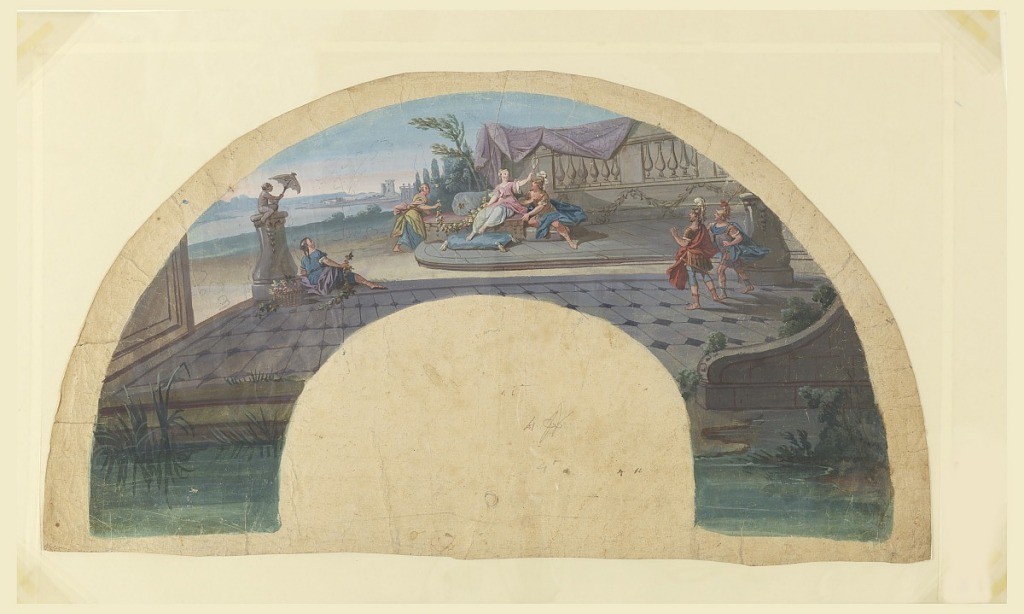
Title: Fan leaf
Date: late 18th century
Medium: Painted paper
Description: Unmounted painted paper leaf.  Obverse: a waterside scene of a woman with garlanded attendants and soldiers. Reverse: two men in a landscape with boxes and a gate